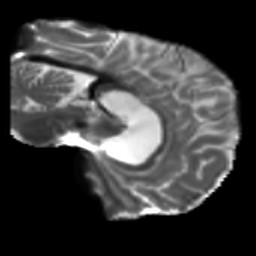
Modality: T2w
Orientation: sagittal
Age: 31
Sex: female
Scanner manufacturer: siemens
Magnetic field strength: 3 T
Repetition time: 5.25 s
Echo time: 0.08 s